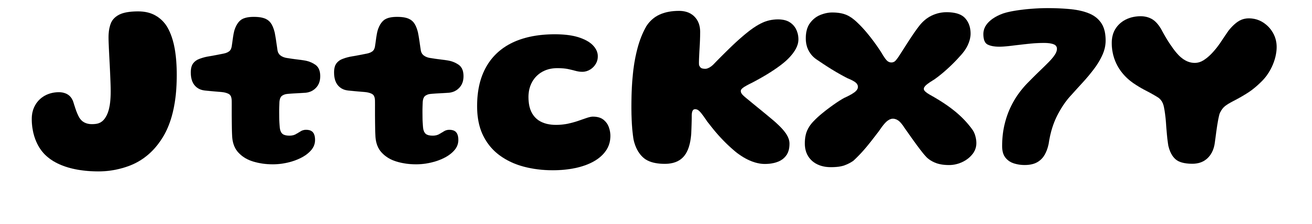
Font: Gluten_Bold